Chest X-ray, AP view. Patient: 51 years old, sex M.
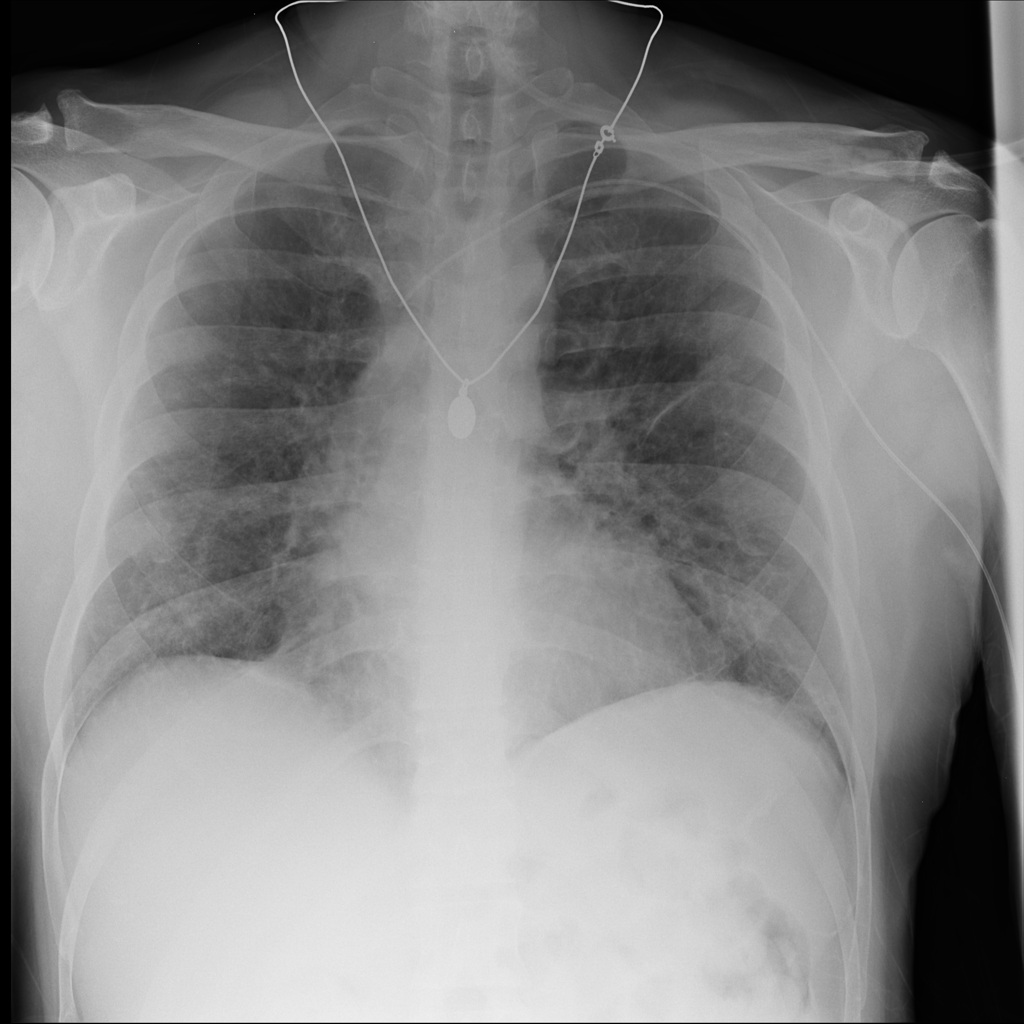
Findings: No Finding